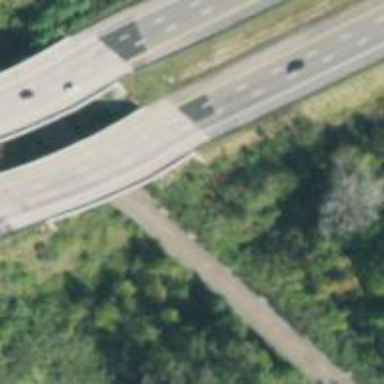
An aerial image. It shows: Motorway bridge with asphalt surface.